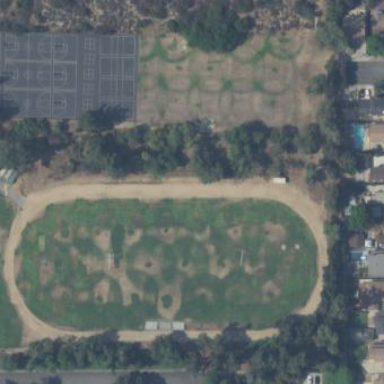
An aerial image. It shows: Track on the ground in leisure land area.